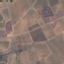
Land use / land cover: PermanentCrop